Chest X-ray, AP view. Patient: 31 years old, sex F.
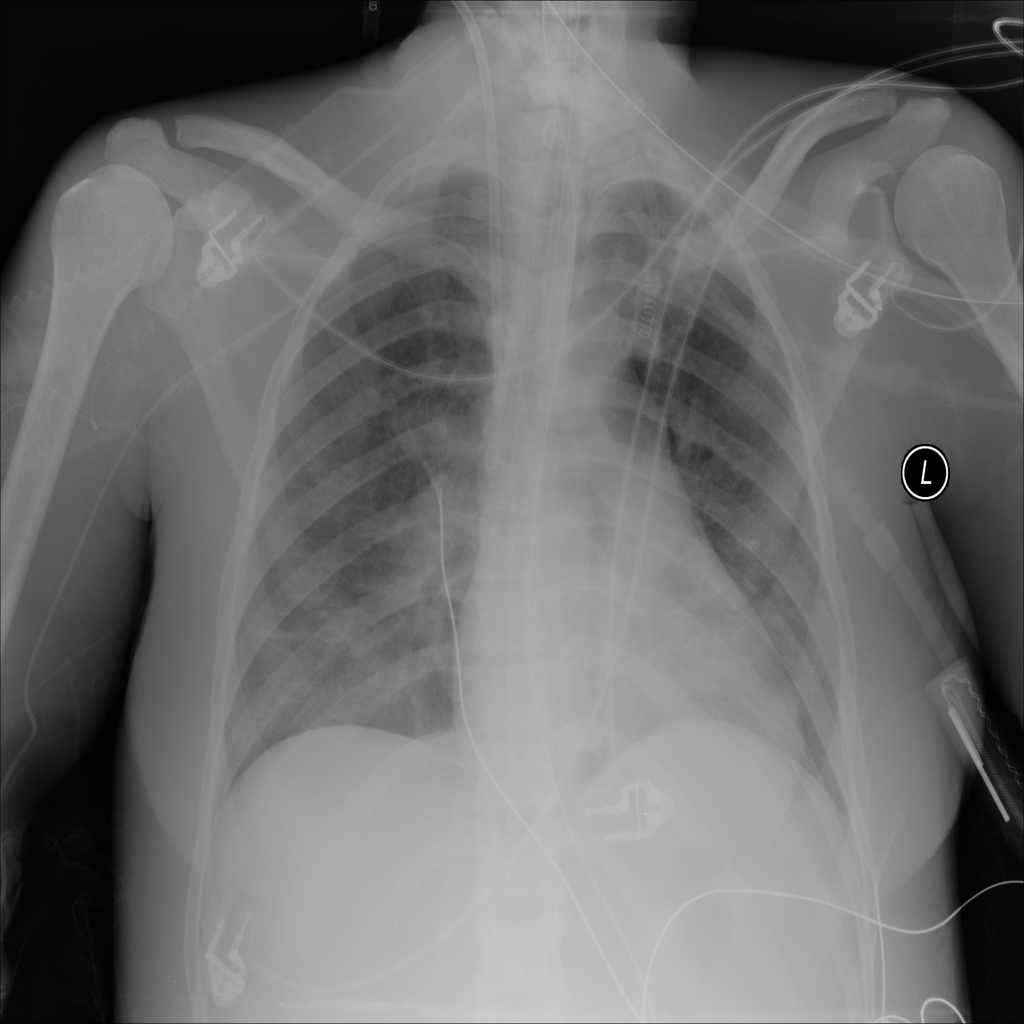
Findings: Edema, Infiltration